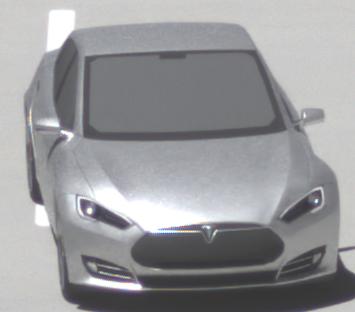
Make: Tesla
Model: Model S 60
Detailed model: Model S
Model produced from: 2013/10
Model produced until: 2014/10
Doors: 5
Color: white
Road condition: dry road
Daytime: midday
Contrast: high contrast